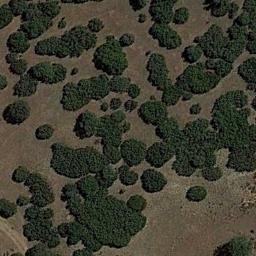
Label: chaparral